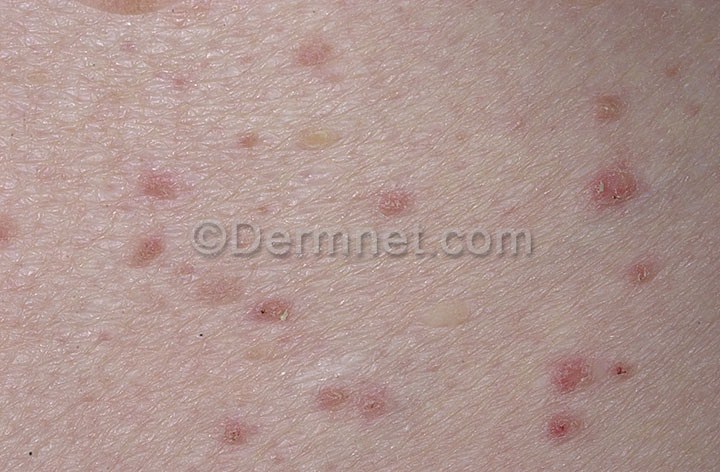
Disease: Bullous Disease Photos